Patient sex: M
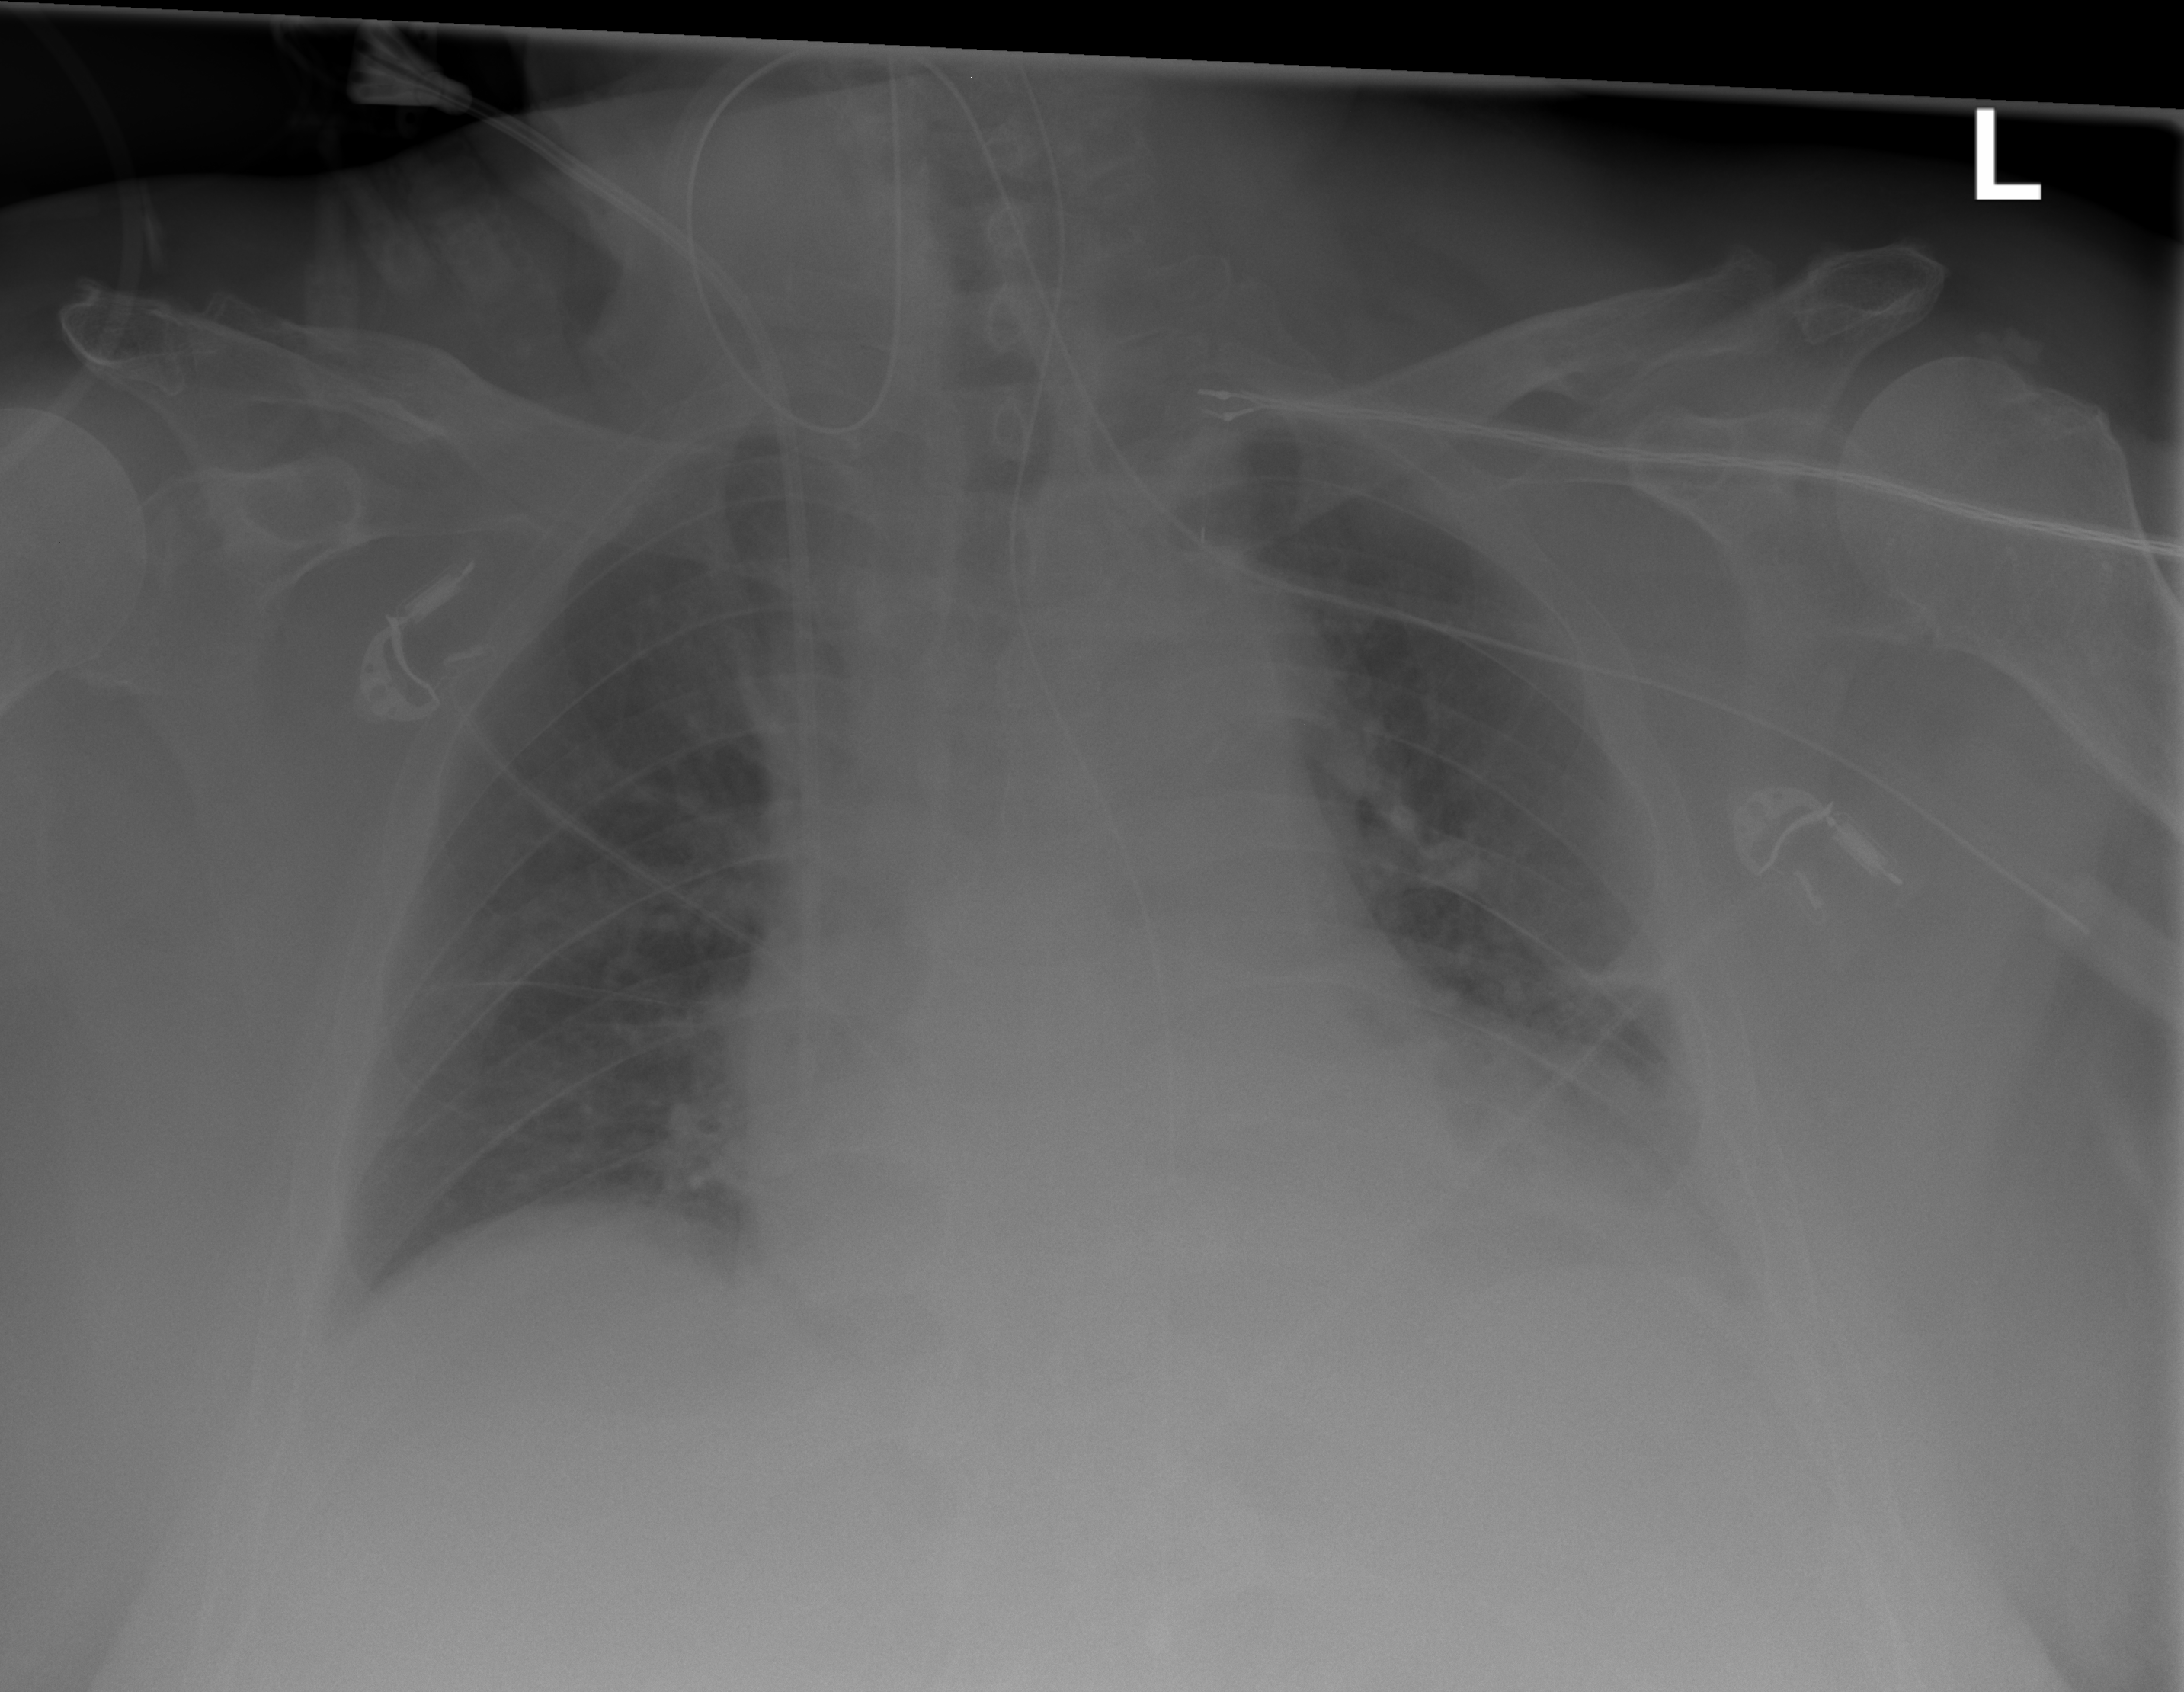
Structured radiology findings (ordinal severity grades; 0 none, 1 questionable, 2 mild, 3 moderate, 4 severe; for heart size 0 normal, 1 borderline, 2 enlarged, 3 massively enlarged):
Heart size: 2
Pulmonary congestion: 1
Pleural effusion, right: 0
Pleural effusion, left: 0
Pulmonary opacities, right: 0
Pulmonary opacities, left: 0
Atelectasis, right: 0
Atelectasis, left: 2